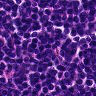
Metastatic tissue present: no